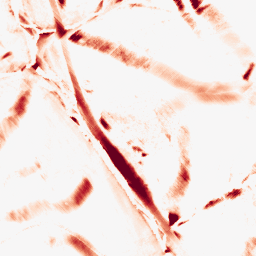
Category: morphological
Decomposition family: morphological_diamond
Decomposition parameters: operation: opening
radius: 15
Upsampling method: regularized
Upsampling parameters: scale: 2
lambda_reg: 0.001
Upsampling scale: 2